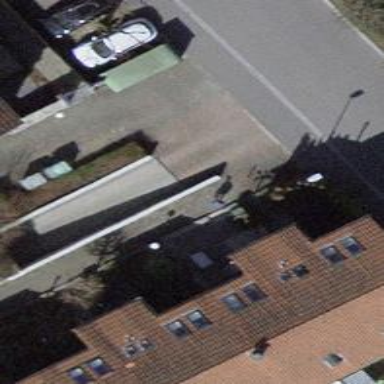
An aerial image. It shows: Footway surfaced with paving stones.